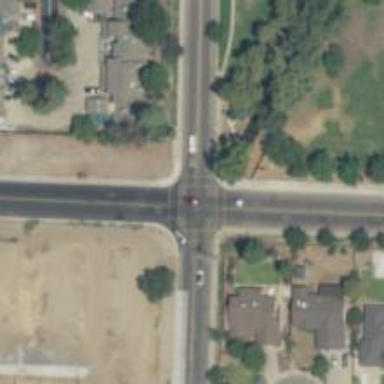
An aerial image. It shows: Marked crossing with lines on the road.